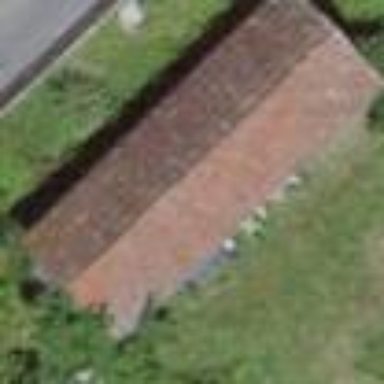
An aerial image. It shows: Shed.